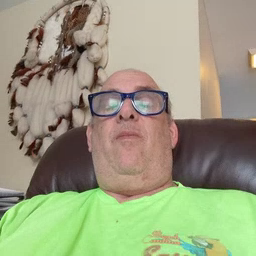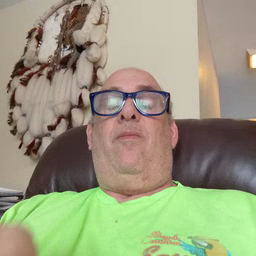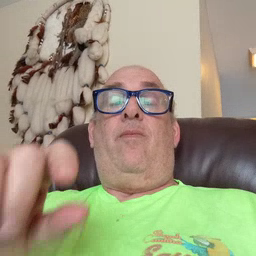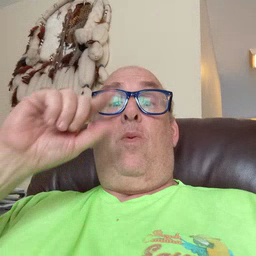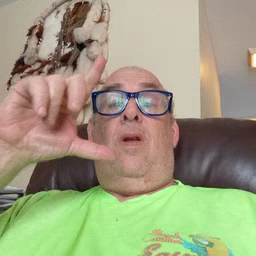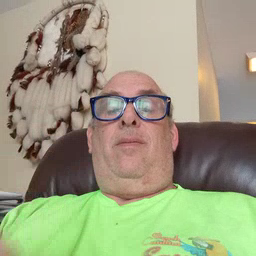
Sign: awake